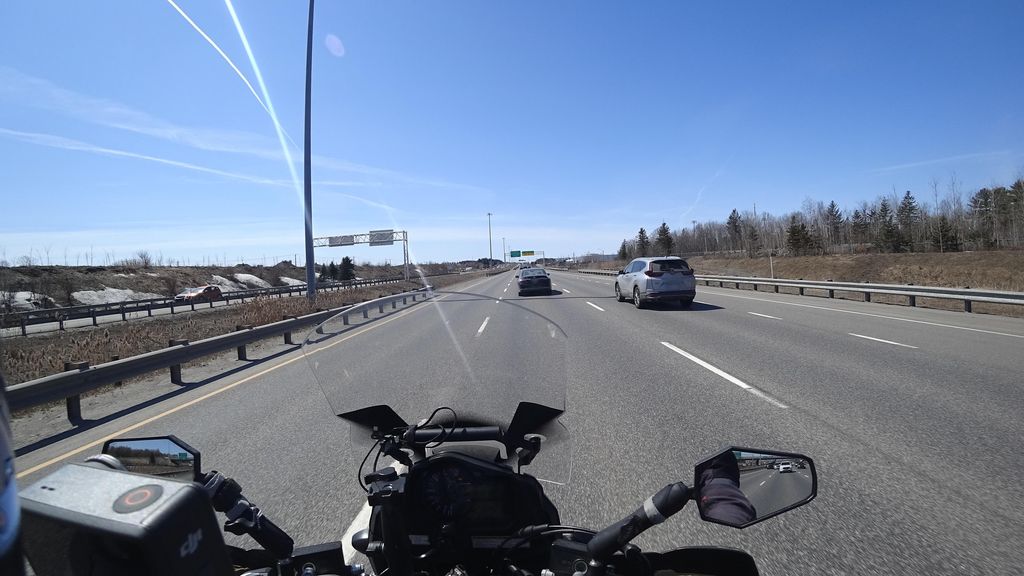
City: quebec_city